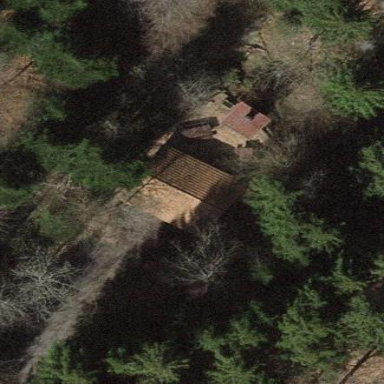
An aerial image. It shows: Picnic shelter located on the roof of building.